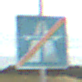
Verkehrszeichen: EndeAutbahn
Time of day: SunriseSunset
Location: Outdoor (RoadRail)
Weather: PartlyCloudy
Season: NotSpecified
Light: Natural